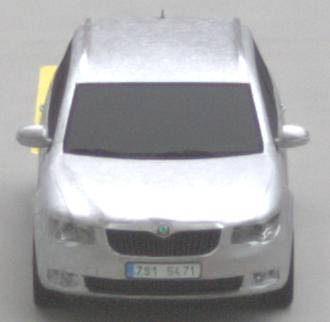
Make: Skoda
Model: Superb Combi 1.4 TSI
Detailed model: Superb (II) Combi
Model produced from: 2010/01
Model produced until: 2011/10
Doors: 5
Color: white
Road condition: dry road
Daytime: morning or afternoon
Contrast: low contrast